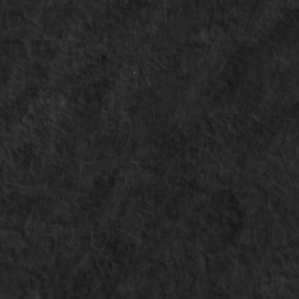
Label: non_frost